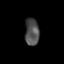
Tissue: lung
Cell type: Epithelial cells
Senescence score: 0.2206
Nuclear area (px): 381
Mean DAPI intensity: 78.331